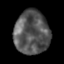
Tissue: skin
Cell type: Epithelial cells
Senescence score: 0.2265
Nuclear area (px): 1491
Mean DAPI intensity: 86.497